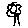
Label: flower